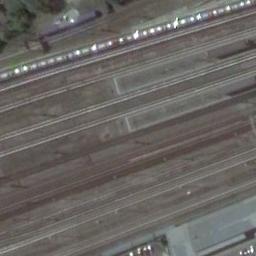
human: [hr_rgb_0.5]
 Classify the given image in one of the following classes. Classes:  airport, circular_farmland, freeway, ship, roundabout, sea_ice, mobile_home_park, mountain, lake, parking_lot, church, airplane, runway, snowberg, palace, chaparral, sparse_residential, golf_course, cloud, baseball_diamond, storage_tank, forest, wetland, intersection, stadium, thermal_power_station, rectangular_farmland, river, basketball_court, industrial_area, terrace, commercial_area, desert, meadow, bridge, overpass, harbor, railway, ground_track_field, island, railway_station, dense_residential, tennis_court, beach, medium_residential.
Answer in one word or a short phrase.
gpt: railway